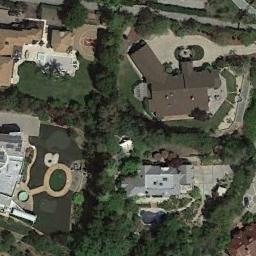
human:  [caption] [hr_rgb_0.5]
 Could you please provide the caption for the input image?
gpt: Two paths lead to a small black house .

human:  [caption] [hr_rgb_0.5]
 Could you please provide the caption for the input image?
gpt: The sparse residential is on the grass next to some trees .

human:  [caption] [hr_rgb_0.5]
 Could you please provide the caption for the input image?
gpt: There are several houses of different sizes in a sparse residential area surrounded by grass .

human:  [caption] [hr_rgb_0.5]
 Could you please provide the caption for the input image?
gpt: There are many trees around the sparse residential .

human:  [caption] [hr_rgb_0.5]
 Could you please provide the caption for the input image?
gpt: A sparse residential area with several buildings and many green trees .